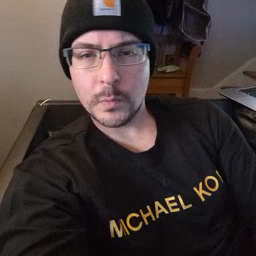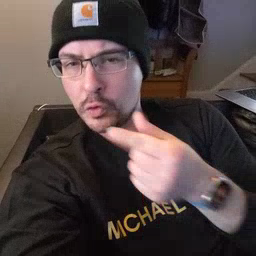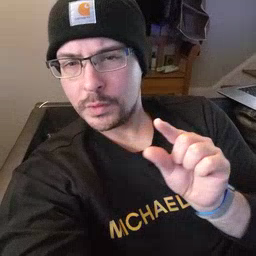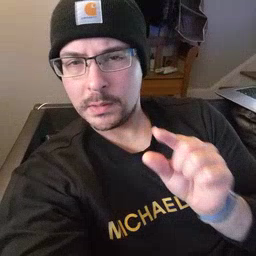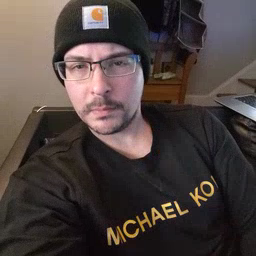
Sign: green